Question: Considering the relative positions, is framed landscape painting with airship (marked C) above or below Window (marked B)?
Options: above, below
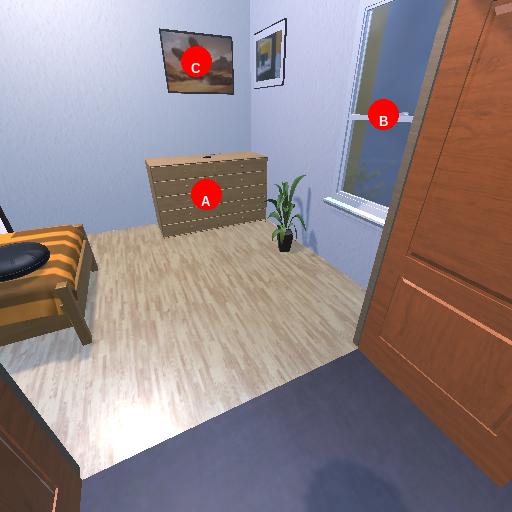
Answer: above